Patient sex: M
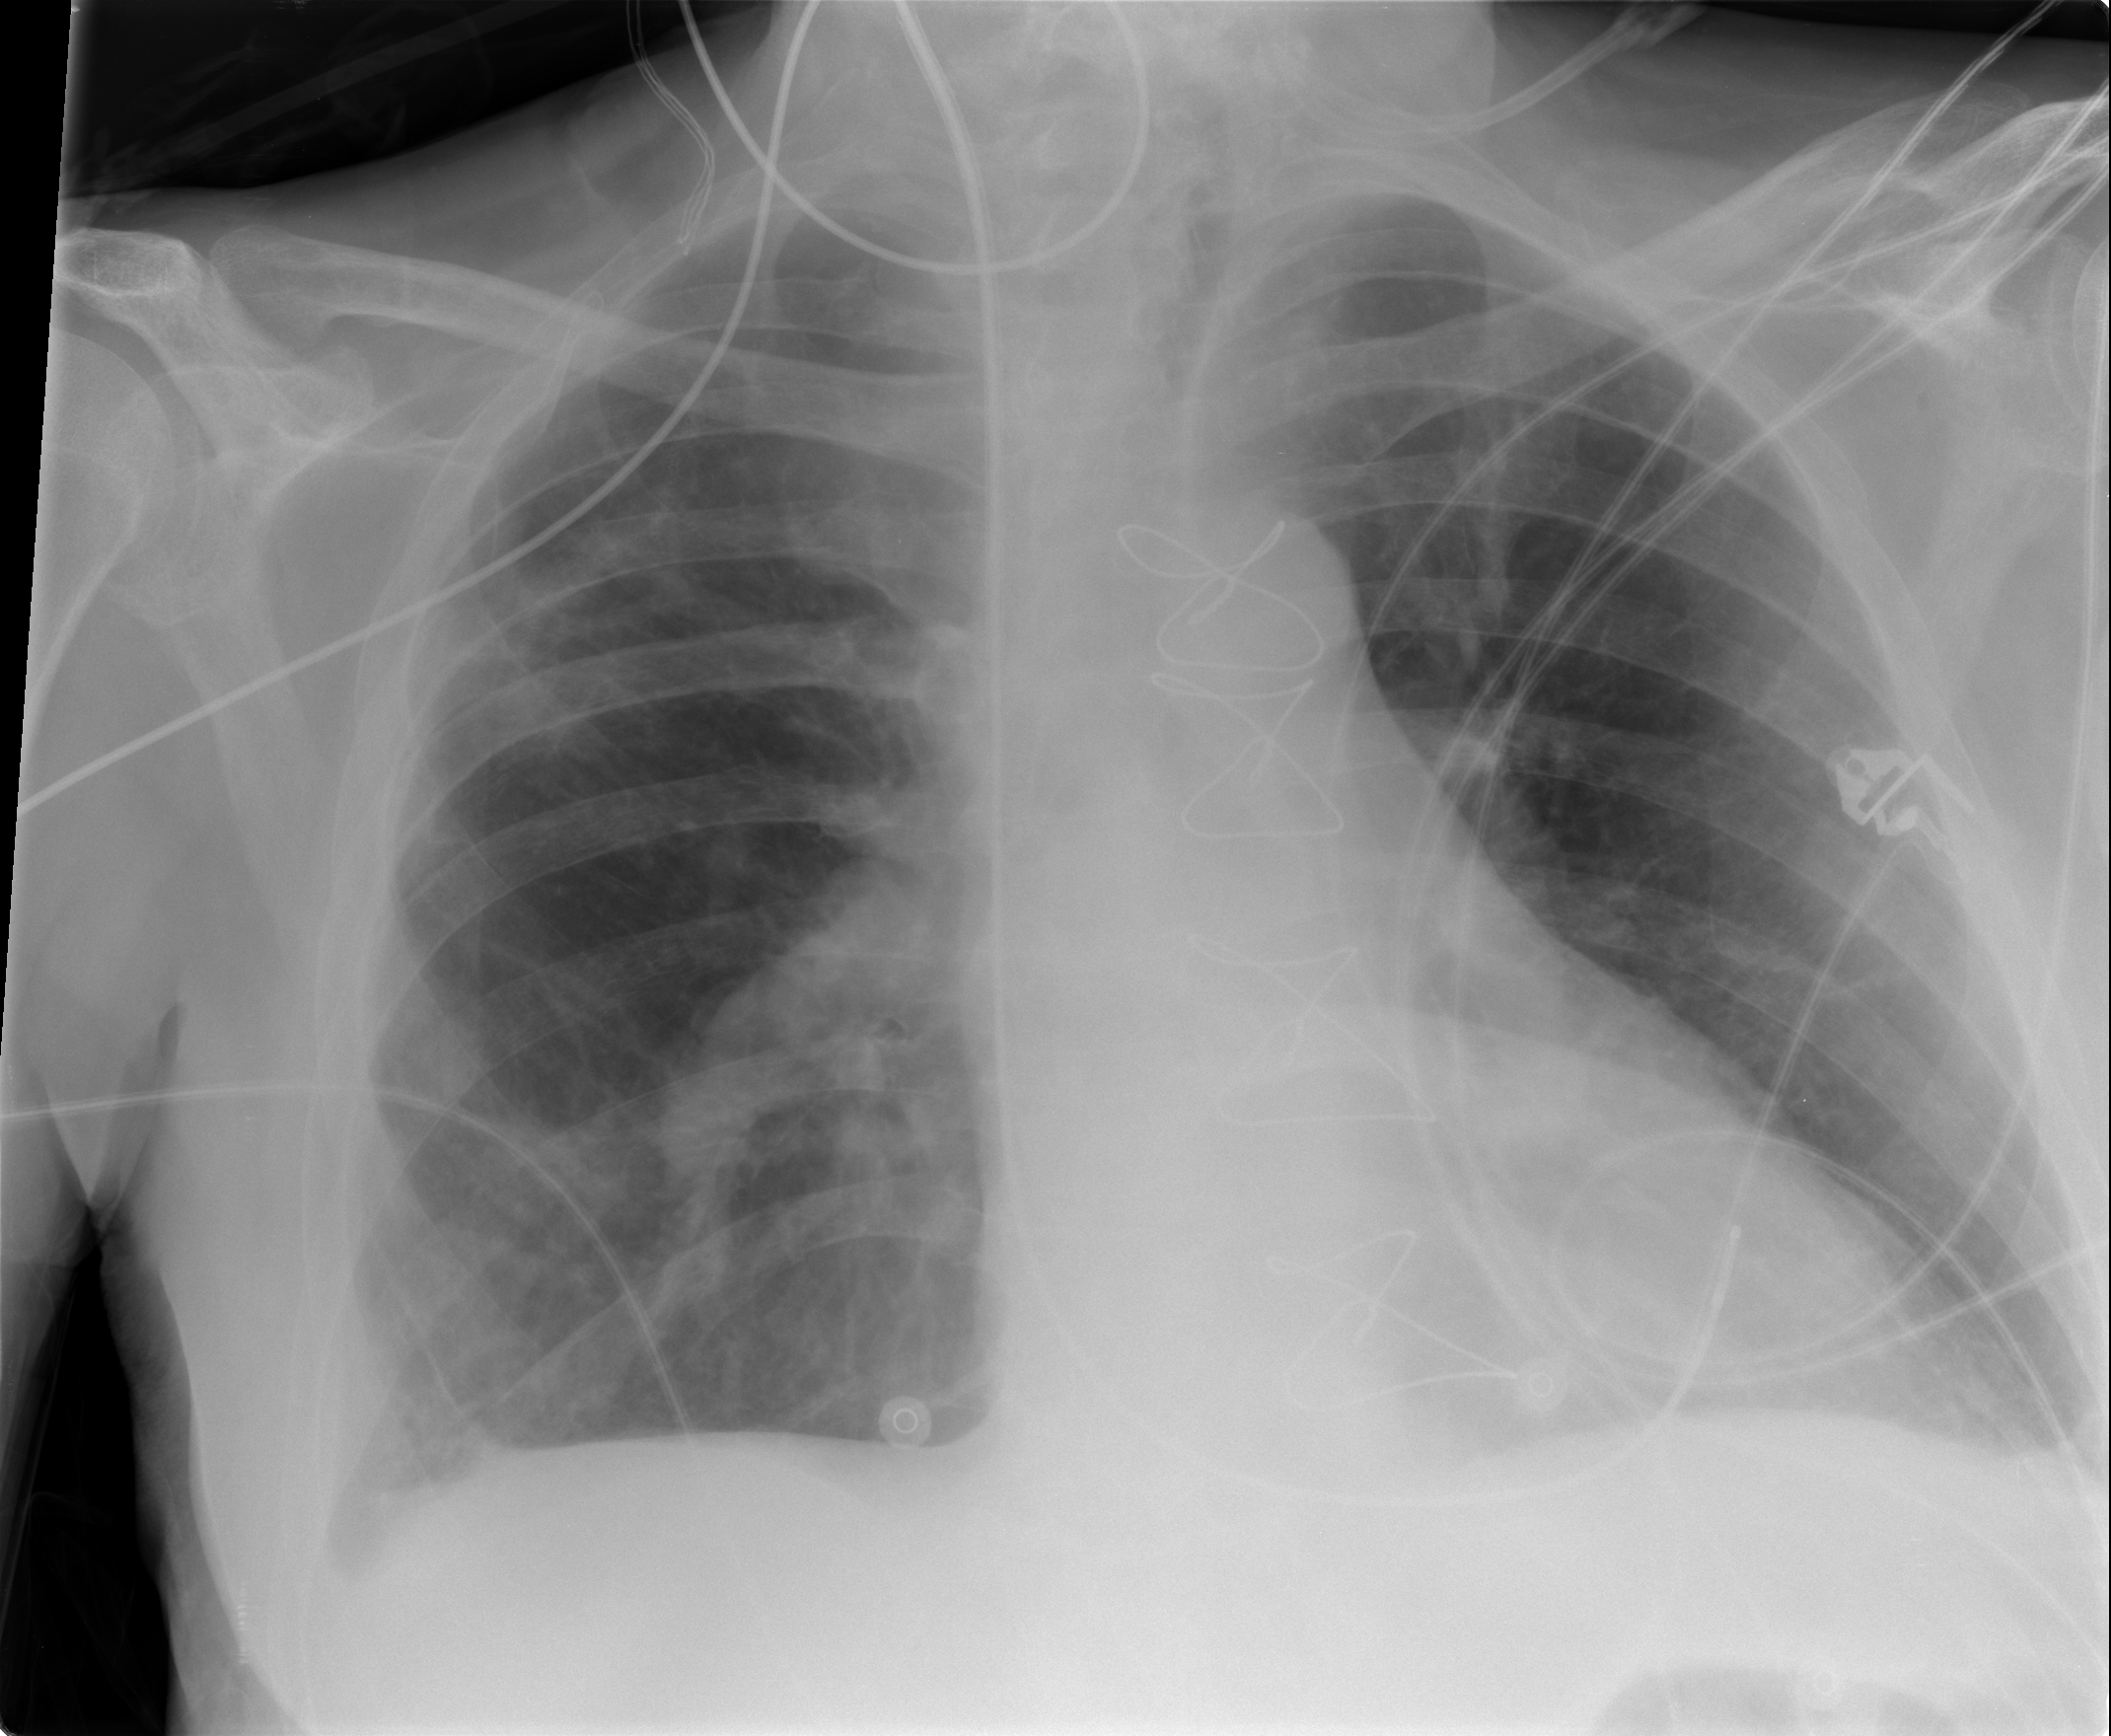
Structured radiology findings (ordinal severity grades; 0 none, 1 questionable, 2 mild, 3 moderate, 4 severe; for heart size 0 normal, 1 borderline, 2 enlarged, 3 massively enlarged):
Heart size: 1
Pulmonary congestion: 0
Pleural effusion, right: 1
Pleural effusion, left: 1
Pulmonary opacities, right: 1
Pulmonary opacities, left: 0
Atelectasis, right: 2
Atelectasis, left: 0